Interaction volume radius: 10 \u00c5
Interaction volume height: 10 \u00c5
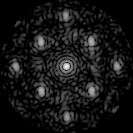
Disorder parameter: 0.3218